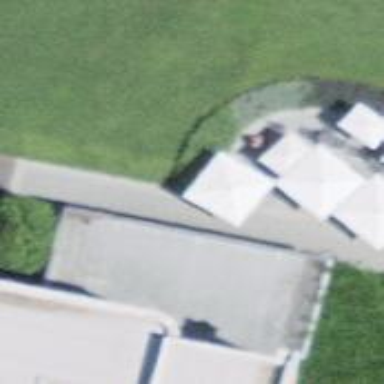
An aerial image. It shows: Cafe located inside building.